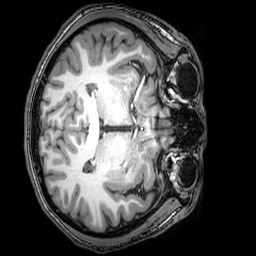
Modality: T1w
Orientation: axial
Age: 23
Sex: male
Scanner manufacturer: philips
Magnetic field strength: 3 T
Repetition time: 0.008113 s
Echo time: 0.003709 s